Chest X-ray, PA view. Patient: 58 years old, sex F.
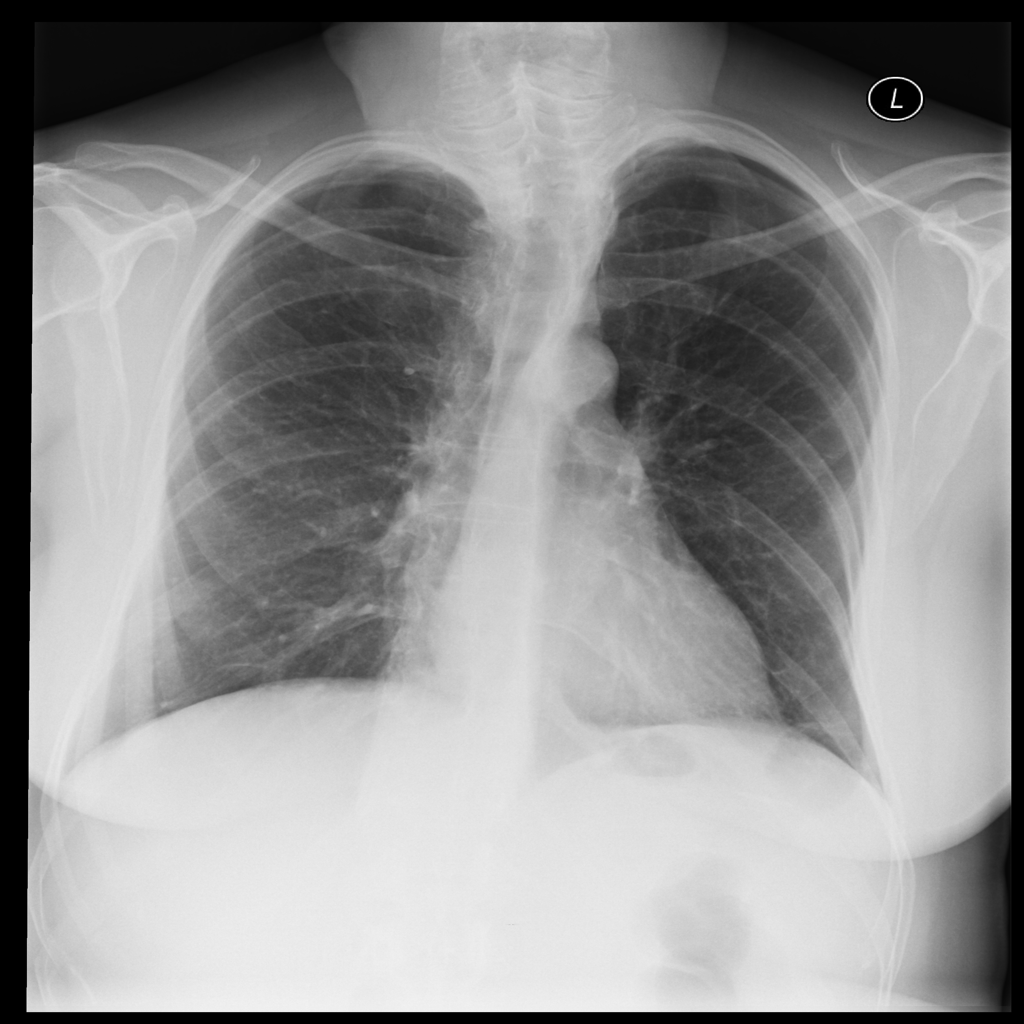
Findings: No Finding